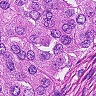
Metastatic tissue present: yes